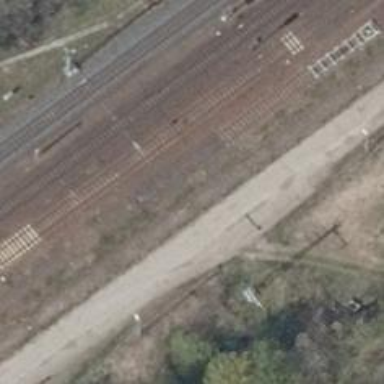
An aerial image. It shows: Railway signal.